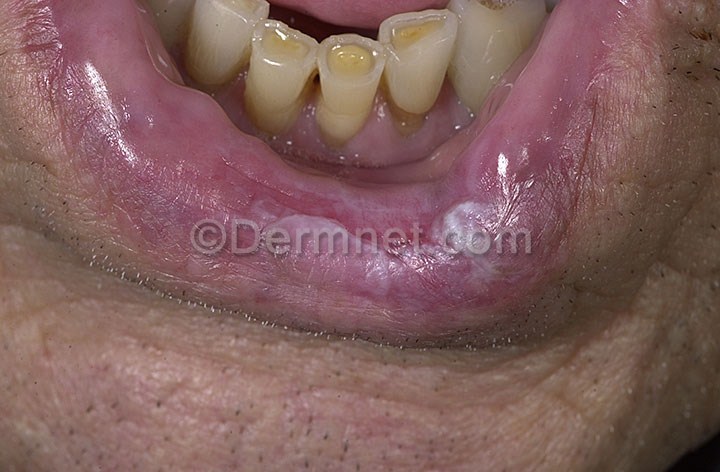
Disease: Actinic Keratosis Basal Cell Carcinoma and other Malignant Lesions